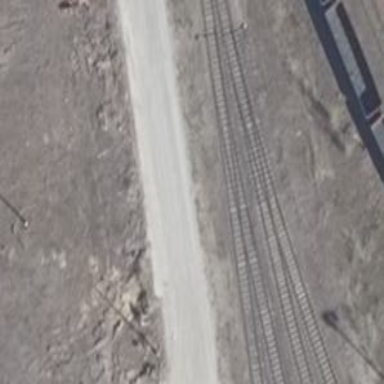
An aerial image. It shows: Railway switch.